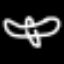
Label: airplane